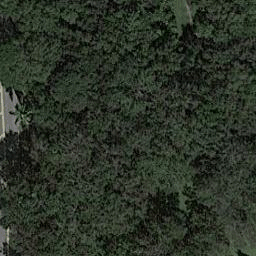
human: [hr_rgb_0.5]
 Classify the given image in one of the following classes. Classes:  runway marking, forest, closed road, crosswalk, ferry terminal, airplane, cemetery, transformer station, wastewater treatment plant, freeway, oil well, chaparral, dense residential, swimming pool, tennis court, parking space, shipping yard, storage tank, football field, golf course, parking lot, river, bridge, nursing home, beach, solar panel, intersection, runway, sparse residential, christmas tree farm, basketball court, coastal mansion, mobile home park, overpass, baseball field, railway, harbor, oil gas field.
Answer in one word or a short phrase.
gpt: forest